Question: When I write
'''
Session session = sessionFactory.getCurrentSession();
List<Candidate> candidates = (List<Candidate>) session.createQuery(
"select Candidate from Candidate as candidate left outer join"
+ " candidate.skills as skill where skill.id =" + 1).list();
'''
I have npe at second line
if I write
'''
Session session = sessionFactory.getCurrentSession();
List<Candidate> candidates = (List<Candidate>) session.createSQLQuery(
"select candidate.* from candidate inner join candidate_skill"
+ " on candidate.id = candidate_skill.candidate_id"
+ " inner join skill on candidate_skill.skill_id = skill.id"
+ " where skill.id = 1").list();
'''
I have good result
why I have NPE in first example?
> SEVERE: Servlet.service() for servlet [appServlet] in context with path [/ui] threw exception [Request processing failed; nested exception is java.lang.NullPointerException] with root cause
java.lang.NullPointerException
at org.hibernate.dialect.function.SQLFunctionRegistry.findSQLFunction(SQLFunctionRegistry.java:41)

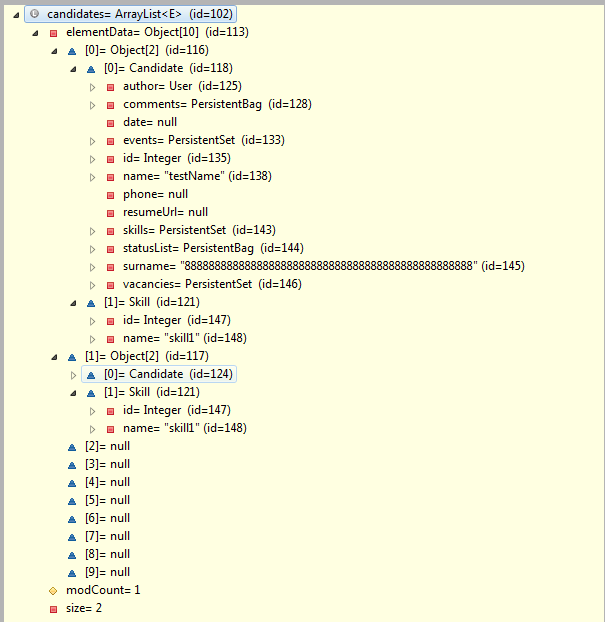
Answer: Remove 'select Candidate' from first query (do you have a field 'Candidate' in 'Candidate' entity)?
HQL syntax for full entity select is 'from <mapped entity>...'.
---
About your question:
(...After a bit of debugging or HQL parser)
HQL parser - during AST building - look for a property-reference called 'Candidate' and doesn't find it so try to resolve as a ClassName or a function (look in 'org.hibernate.hql.internal.ast.util.LiteralProcessor.processConstant()' function); Candidate IS a classname and parser threat it as a discriminator value (for entity subclassing) returning null.
After that parser, during translation of select's explicit list find 'Candidate' with value 'null' and try to resolve as a function because 'null' is not a valid dataType (entity, primitive or other valid datatatype) so try to resolve them as a function; value 'null' us used as parameter for function 'SQLFunctionRegistry.findSQLFunction()' which as this body:
'''
public SQLFunction findSQLFunction(String functionName) {
return sfi.getSqlFunctionRegistry().findSQLFunction( functionName.toLowerCase() );
}
'''
and 'functionName.toLowerCase()' cause the NPE.